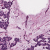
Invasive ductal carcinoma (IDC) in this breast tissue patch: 1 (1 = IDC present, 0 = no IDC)